Interaction volume radius: 5 \u00c5
Interaction volume height: 20 \u00c5
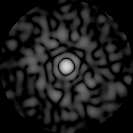
Disorder parameter: 0.7673